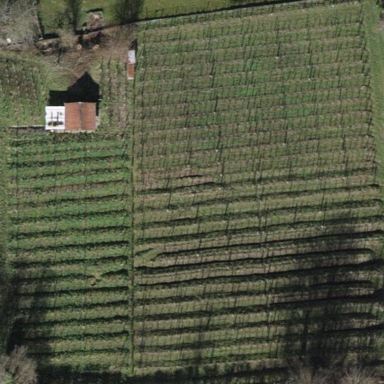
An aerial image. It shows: Vineyard where grapes are grown.